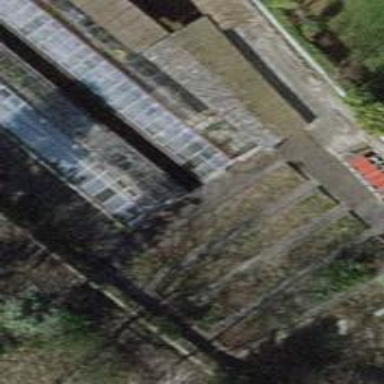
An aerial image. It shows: View of roof of building.